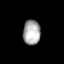
Tissue: lung
Cell type: Epithelial cells
Senescence score: 0.2249
Nuclear area (px): 426
Mean DAPI intensity: 168.336